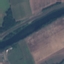
Land use / land cover class: River